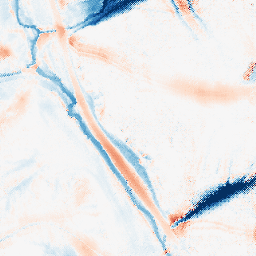
Category: morphological
Decomposition family: morphological
Decomposition parameters: operation: average
size: 20
Upsampling method: regularized
Upsampling parameters: scale: 4
lambda_reg: 0.1
Upsampling scale: 4